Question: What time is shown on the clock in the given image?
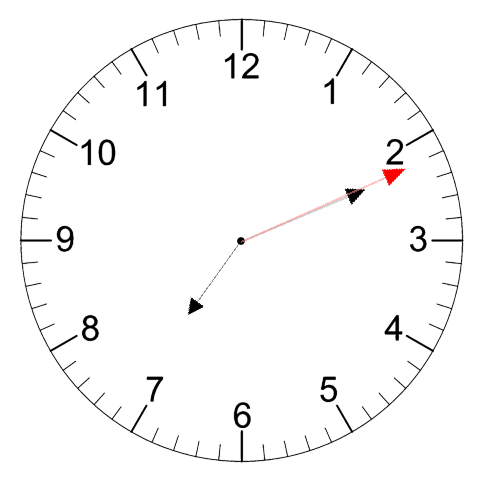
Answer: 07:11:11